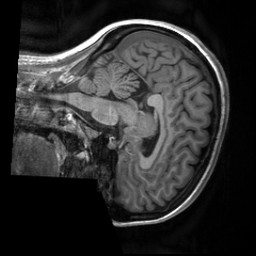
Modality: T1w
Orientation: sagittal
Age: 23
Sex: female
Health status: healthy
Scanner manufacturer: siemens
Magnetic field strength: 3 T
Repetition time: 2 s
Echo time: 0.00232 s